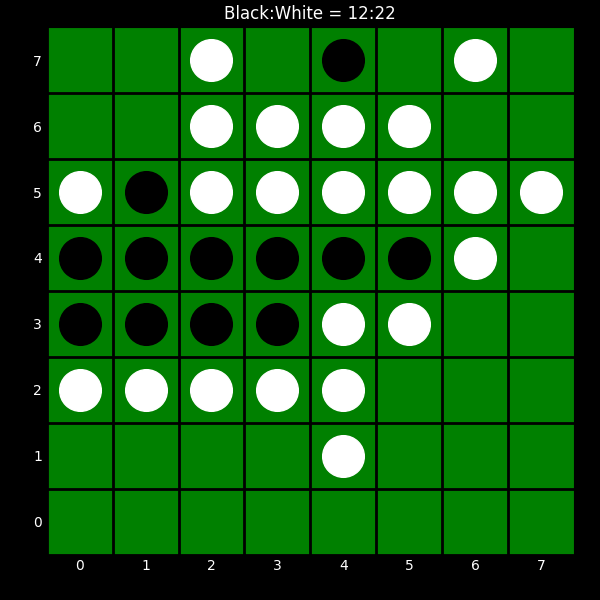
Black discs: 12
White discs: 22